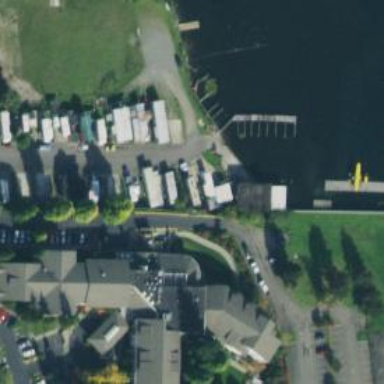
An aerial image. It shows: Slipway on leisure land.